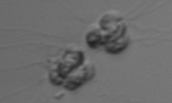
Label: Leptocylindrus_mediterraneus